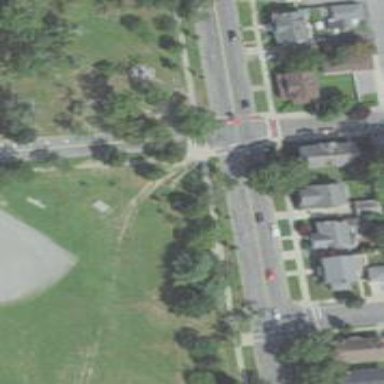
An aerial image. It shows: Marked crossing on the road.